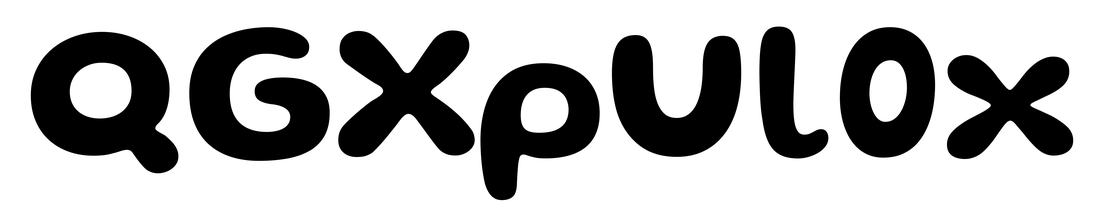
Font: Gluten_SemiBold